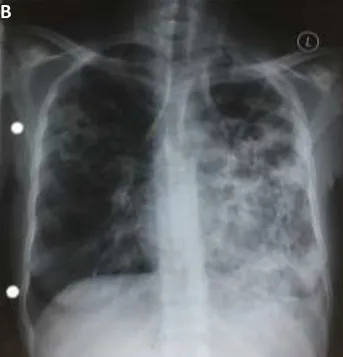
With left upper lobe bullous lesion. March 2021, showing fibrosis of the right upper lobe with residual cavities, and fibro-cavitary changes involving of the left lung.
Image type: radiology (x_ray)